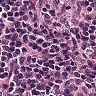
Metastatic tissue present: no